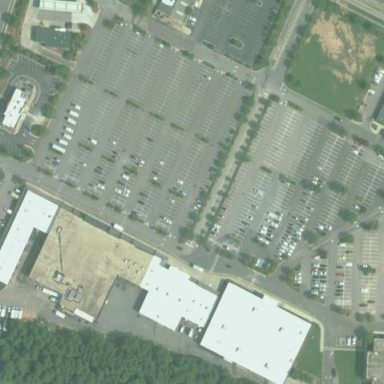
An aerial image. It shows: Retail area.